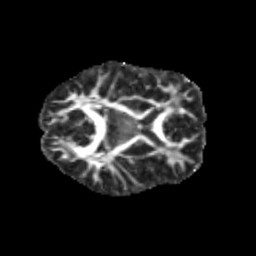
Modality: FA
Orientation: axial
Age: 11
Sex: male
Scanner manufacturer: siemens
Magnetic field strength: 3 T
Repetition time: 3.8 s
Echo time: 0.07 s